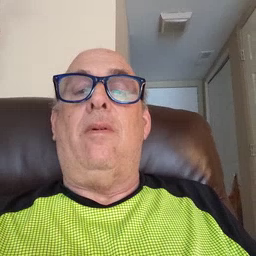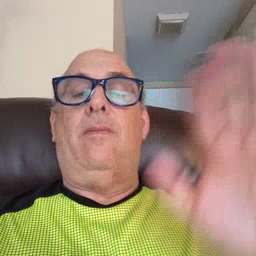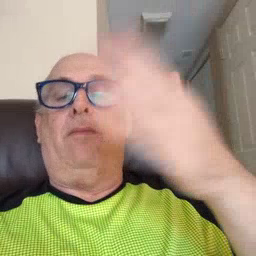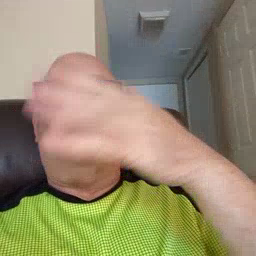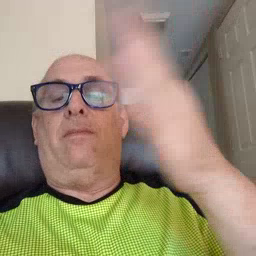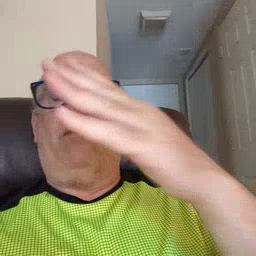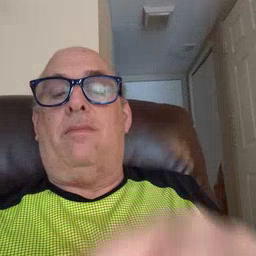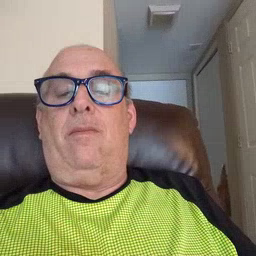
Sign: flag